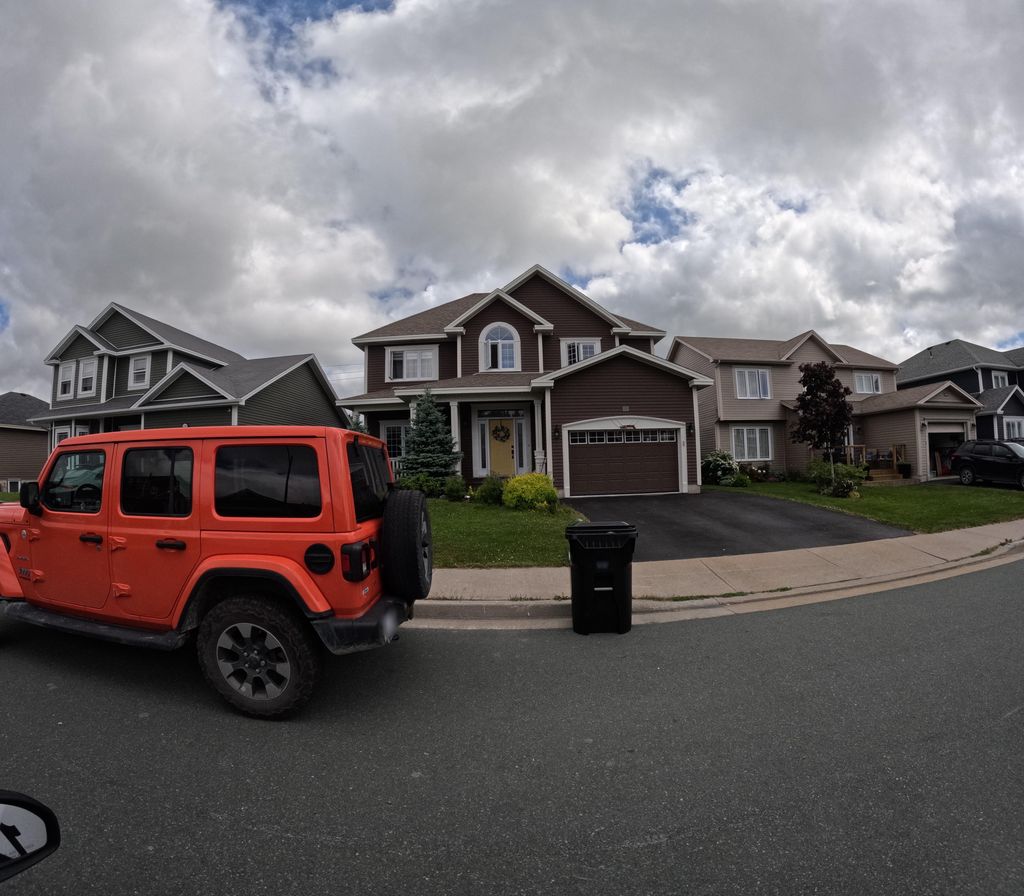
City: st_johns